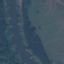
Land use / land cover: River